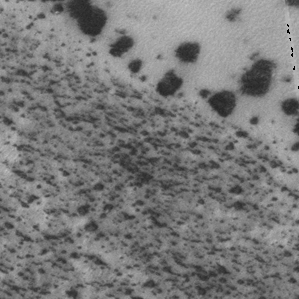
Label: frost